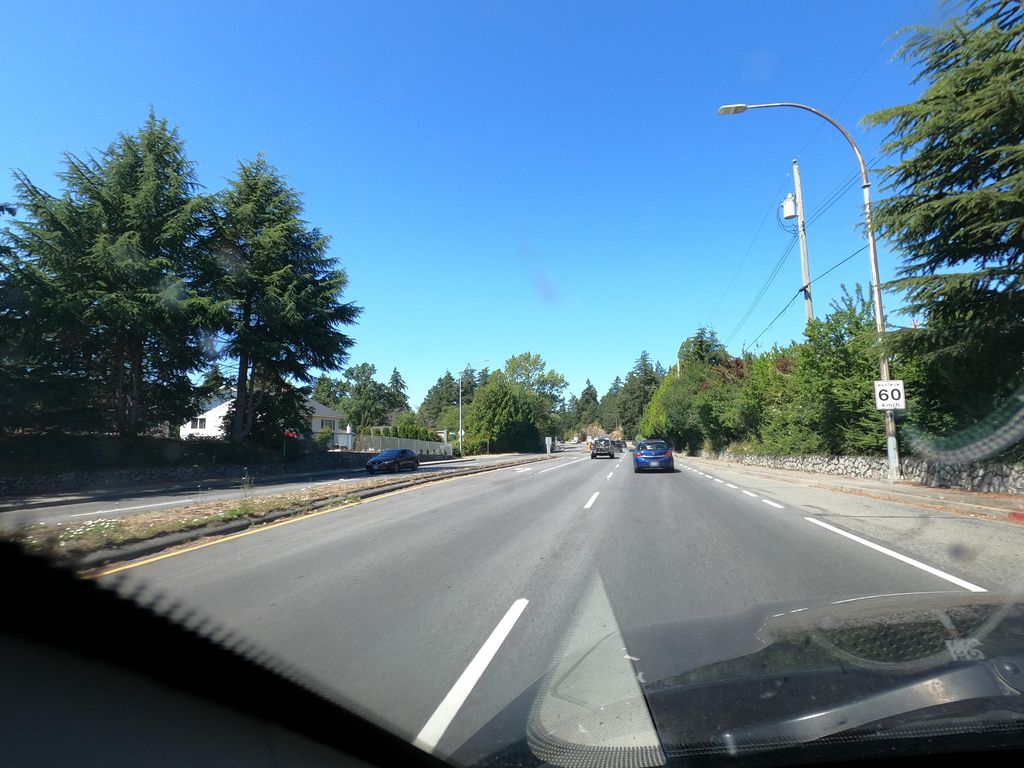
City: victoria